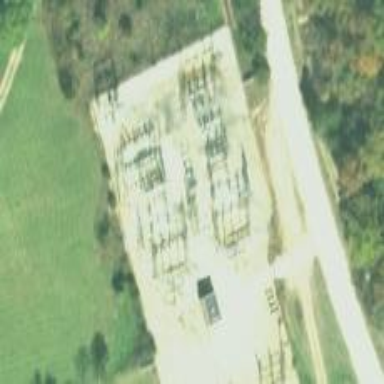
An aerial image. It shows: Distribution substation surrounded by fence.